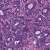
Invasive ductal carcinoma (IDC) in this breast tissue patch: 1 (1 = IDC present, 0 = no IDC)